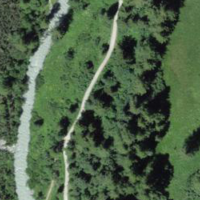
EUNIS habitat code: 43
Species observed at this site:
Dryas octopetala
Hedysarum hedysaroides